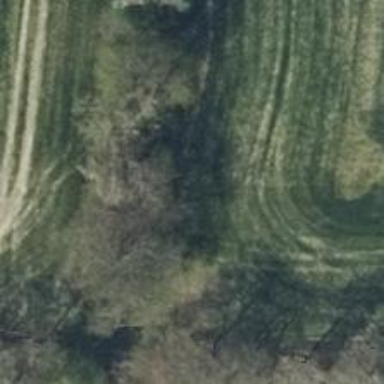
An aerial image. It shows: Row of deciduous broadleaved trees.